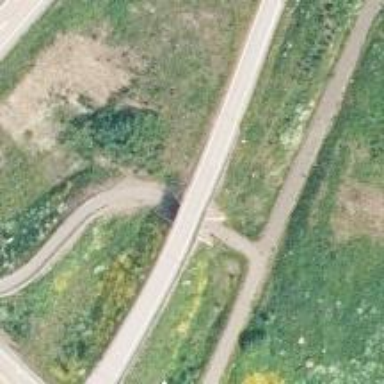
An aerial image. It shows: Asphalt cycleway.